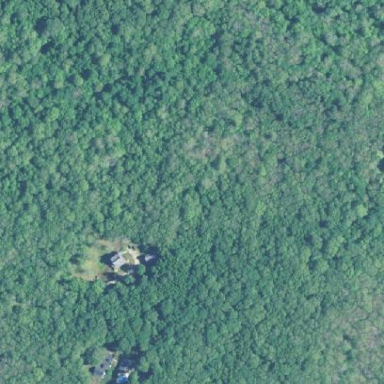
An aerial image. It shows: Existing Preserved Open Space in woodland area.